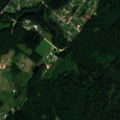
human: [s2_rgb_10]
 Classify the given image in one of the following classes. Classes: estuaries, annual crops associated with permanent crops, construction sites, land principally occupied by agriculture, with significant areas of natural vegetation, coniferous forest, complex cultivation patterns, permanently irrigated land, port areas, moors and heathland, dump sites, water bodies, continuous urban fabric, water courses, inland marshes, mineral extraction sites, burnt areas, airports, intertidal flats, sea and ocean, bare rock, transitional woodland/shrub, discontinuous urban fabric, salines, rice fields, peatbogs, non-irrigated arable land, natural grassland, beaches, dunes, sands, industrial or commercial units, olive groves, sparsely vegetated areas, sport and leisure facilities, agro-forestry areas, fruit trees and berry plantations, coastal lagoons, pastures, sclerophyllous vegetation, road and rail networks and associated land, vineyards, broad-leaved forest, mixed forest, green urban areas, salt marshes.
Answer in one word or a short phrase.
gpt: discontinuous urban fabric, non-irrigated arable land, complex cultivation patterns, coniferous forest, mixed forest, transitional woodland/shrub